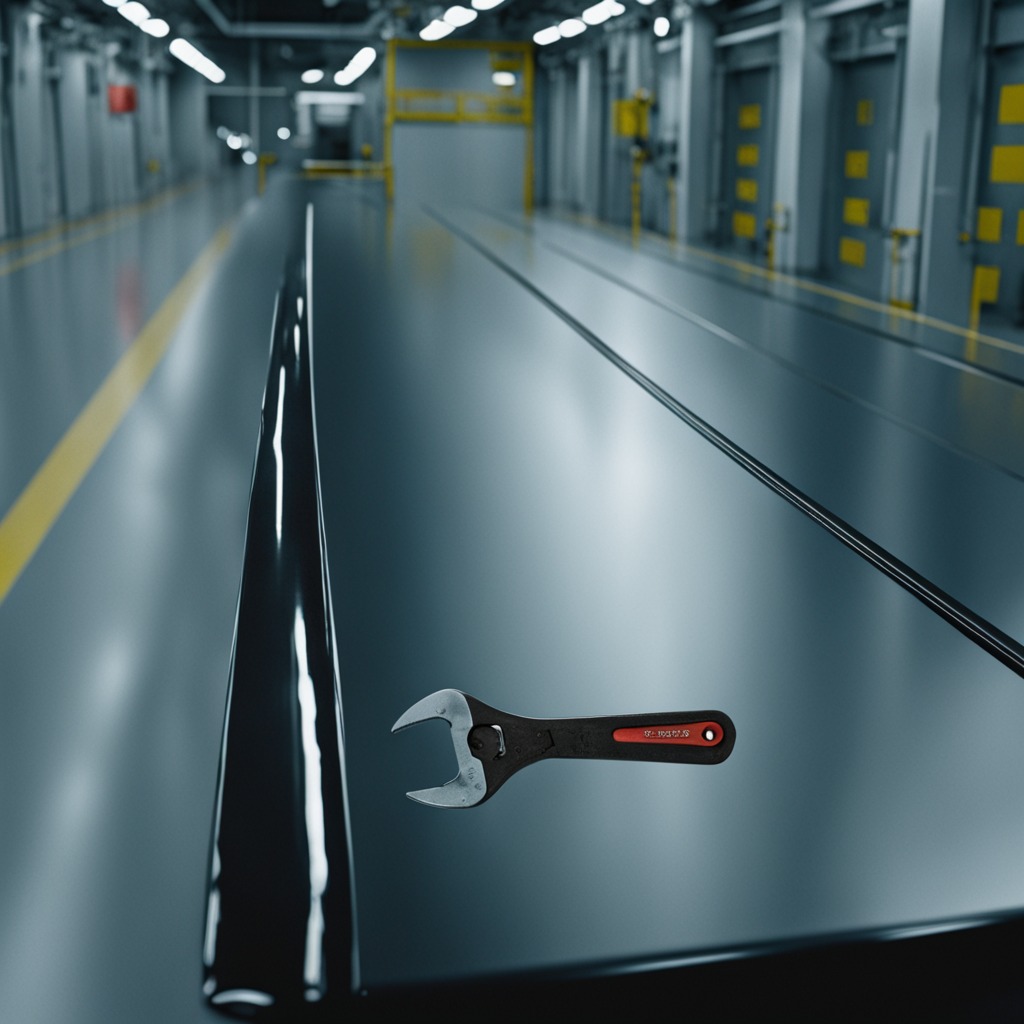
A wrench is lying on the high-gloss table in the ship maintenance bay.